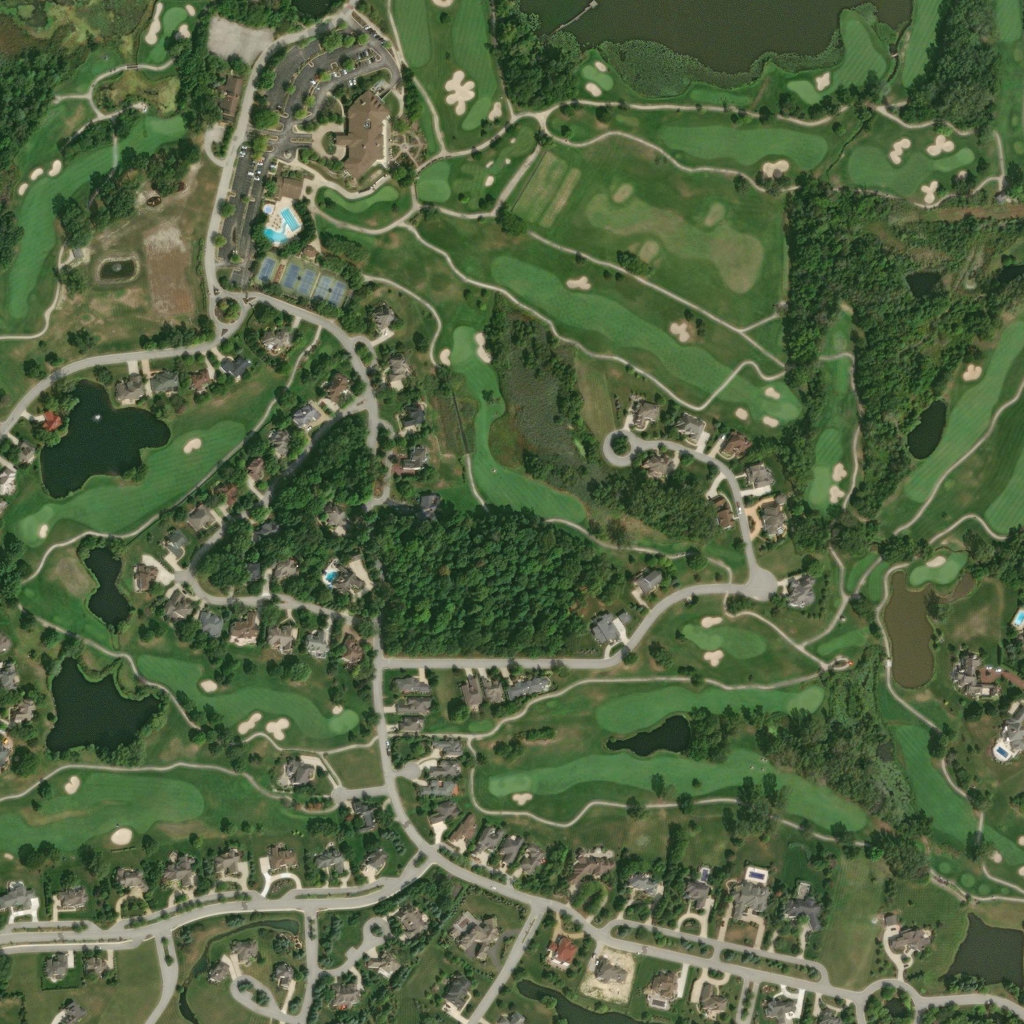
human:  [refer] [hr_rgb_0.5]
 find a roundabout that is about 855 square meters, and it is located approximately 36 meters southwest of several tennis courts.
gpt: <box>[[20, 27, 24, 32, 0]]</box>